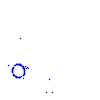
Particle: kaon